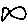
Label: fish